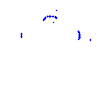
Particle: proton